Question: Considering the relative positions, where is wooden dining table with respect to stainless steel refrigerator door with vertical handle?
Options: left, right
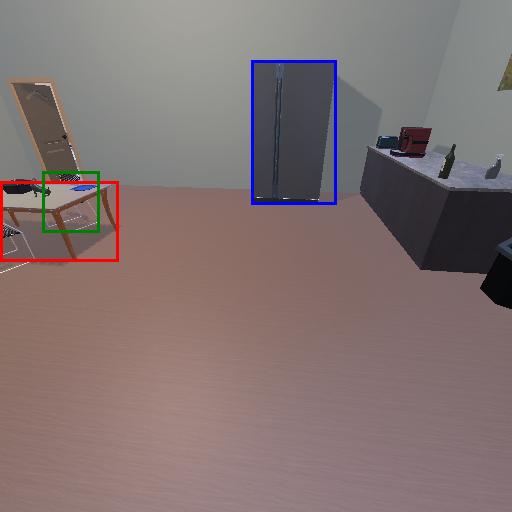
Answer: left